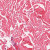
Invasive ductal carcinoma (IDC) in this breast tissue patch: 0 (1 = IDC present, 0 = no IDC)